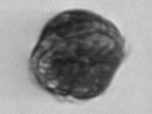
Label: Alexandrium_catenella